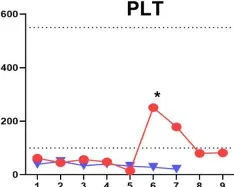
Changes in patients' routine blood examination. (B) Changes in patients' PLT levels.
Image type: chart (chart)